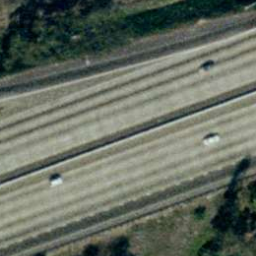
Label: freeway